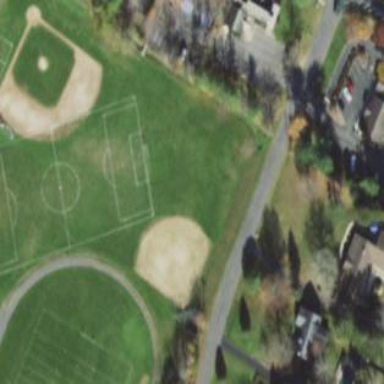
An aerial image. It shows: Baseball pitch for leisure land.